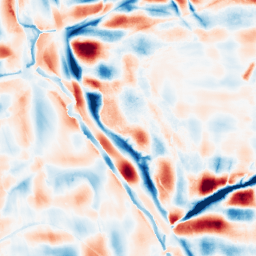
Category: wavelet
Decomposition family: wavelet_dwt
Decomposition parameters: wavelet: db4
level: 5
Upsampling method: regularized
Upsampling parameters: scale: 2
lambda_reg: 0.001
Upsampling scale: 2